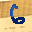
Label: 6